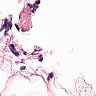
Metastatic tissue present: no